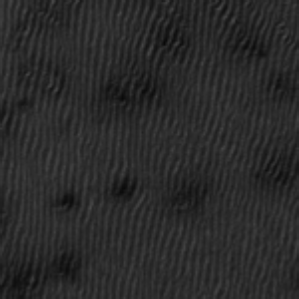
Label: frost